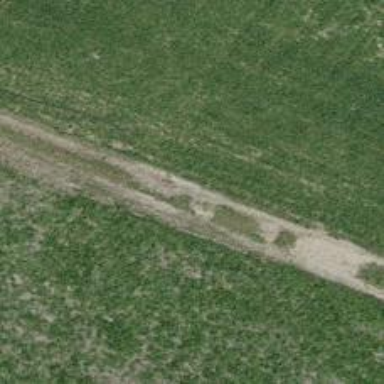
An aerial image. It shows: Track road with grade4 tracktype.